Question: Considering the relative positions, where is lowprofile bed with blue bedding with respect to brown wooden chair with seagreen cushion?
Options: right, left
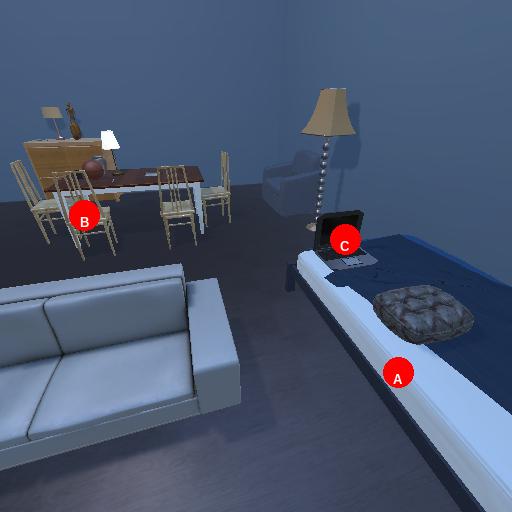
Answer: right